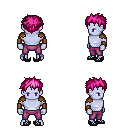
a pixel art fantasy rpg character, male body template, dark elf, purple skin, leather shoulder armor, magenta pants, pink bedhead hairstyle, leather bracers, ghillies, four views (front, back, left, right), 2x2 character sprite sheet, small pixel art, hard edges, no anti-aliasing